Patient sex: F
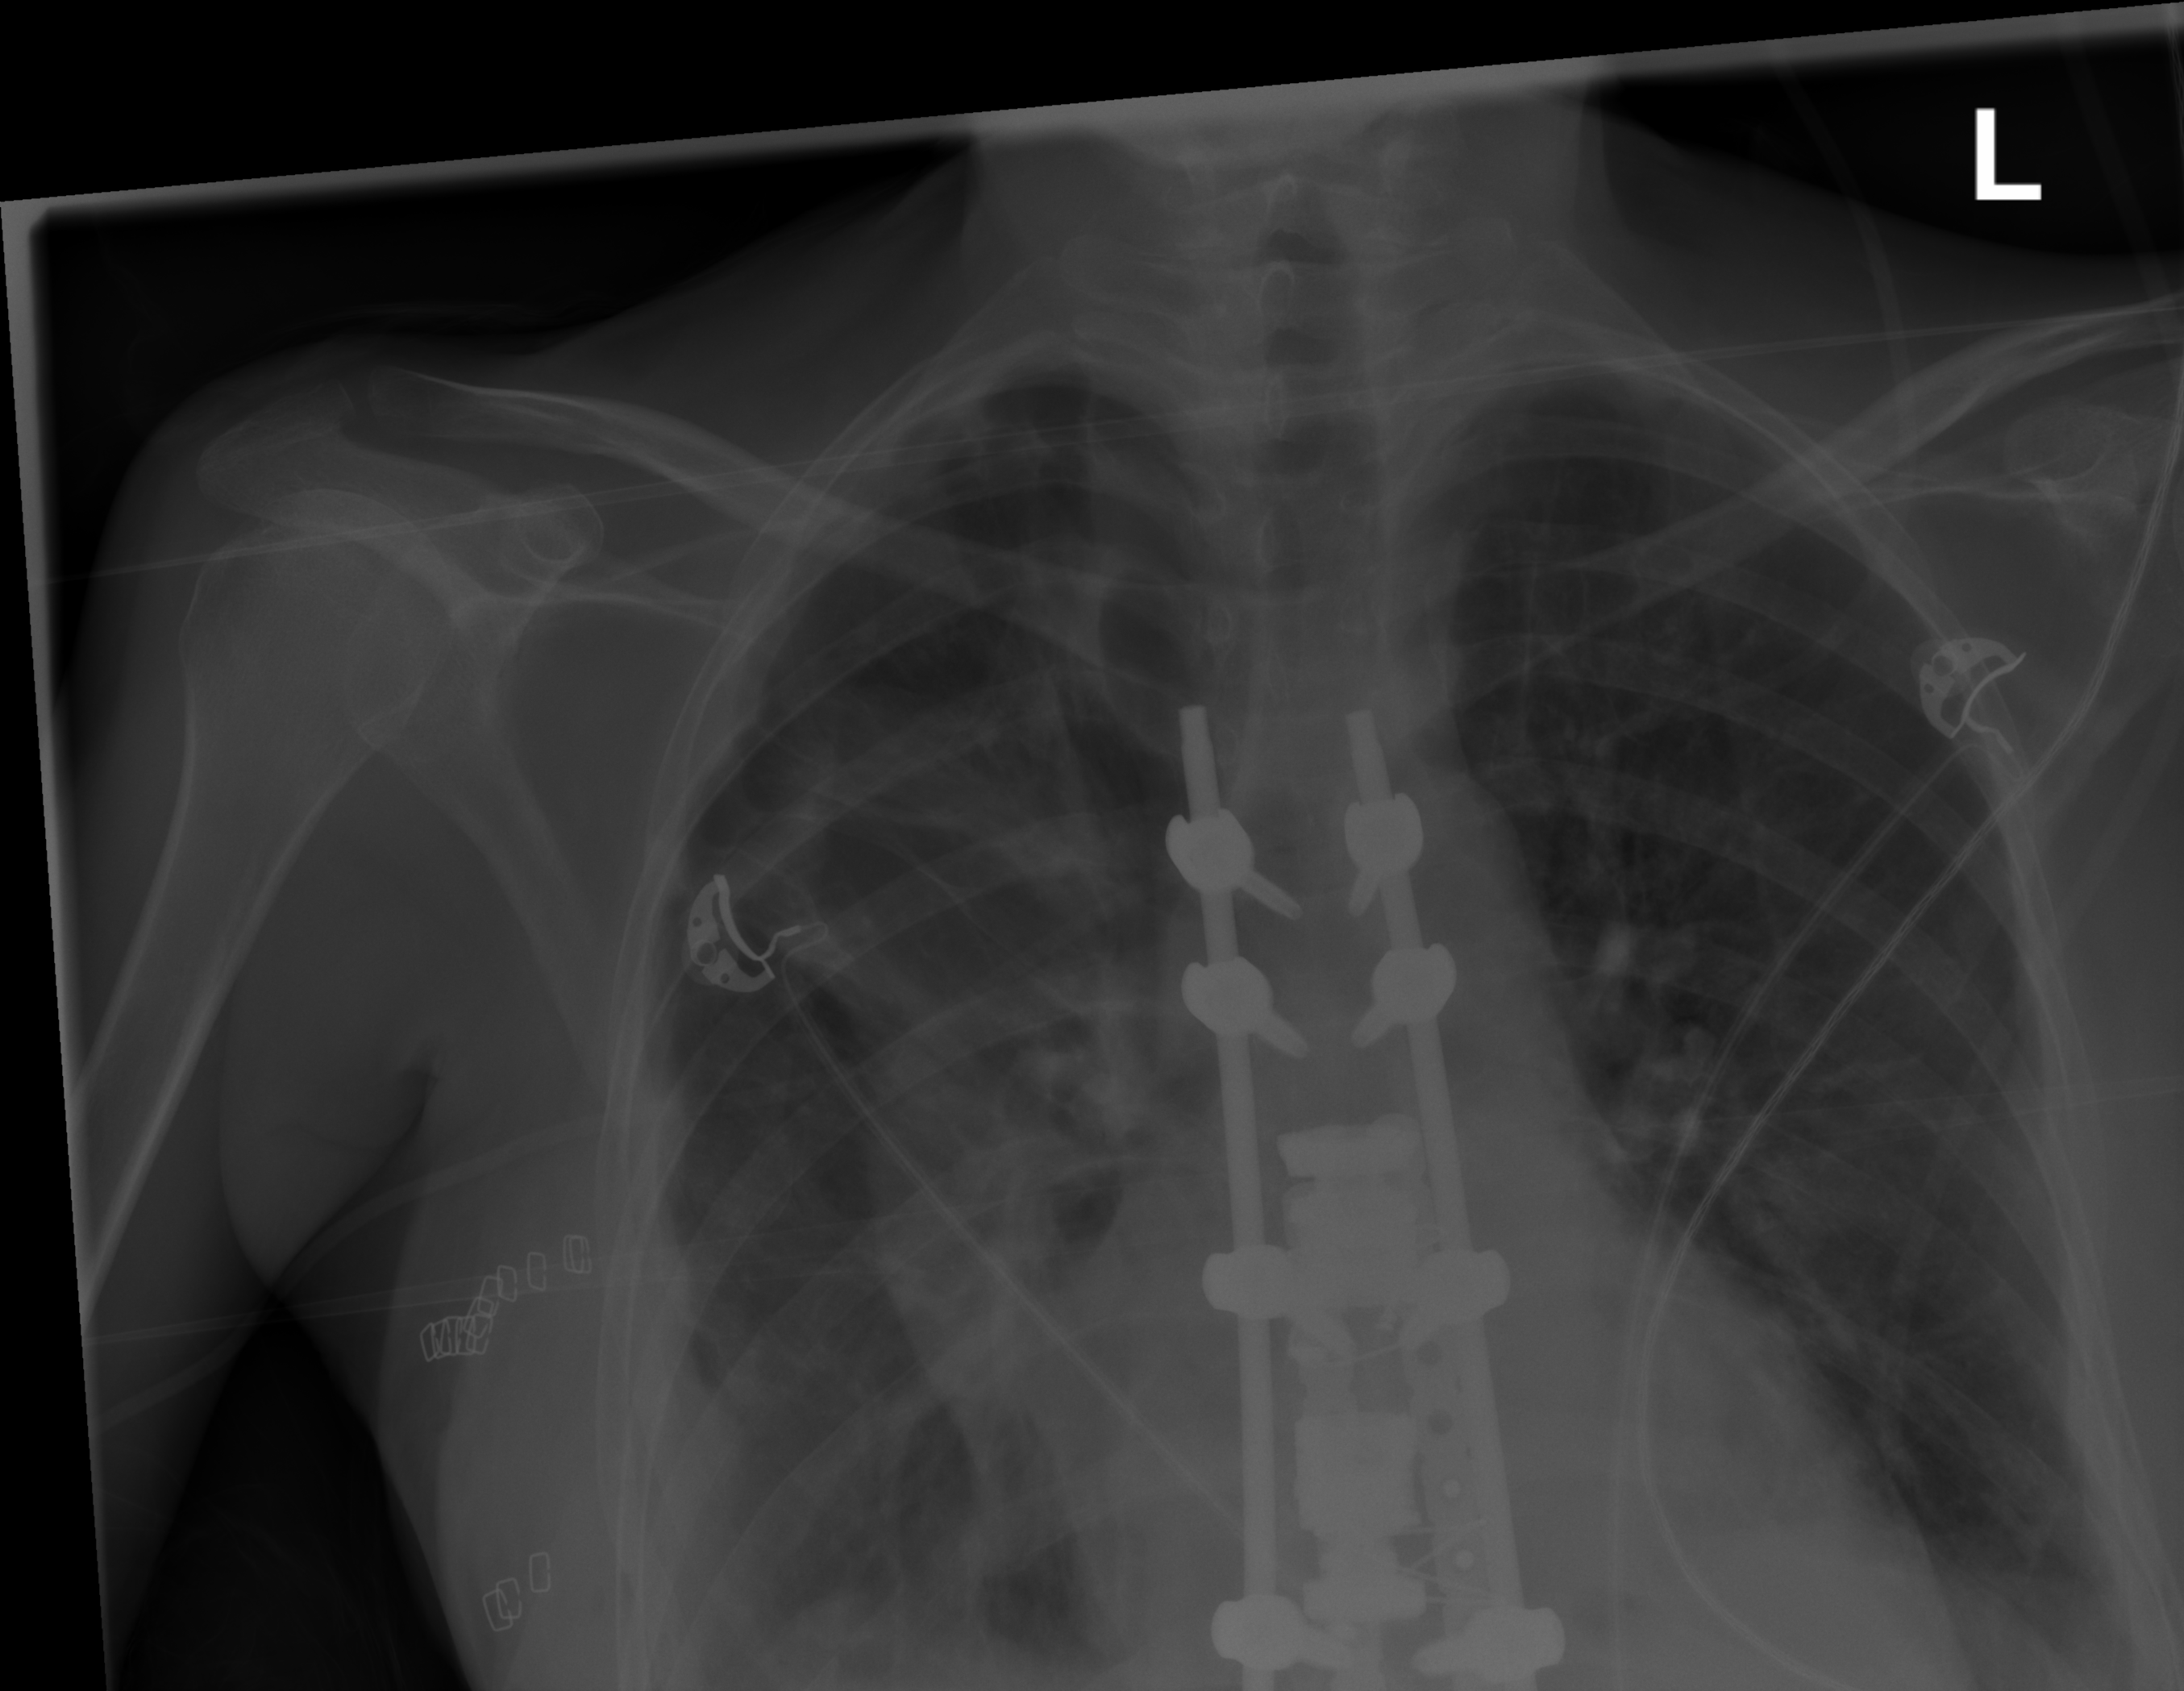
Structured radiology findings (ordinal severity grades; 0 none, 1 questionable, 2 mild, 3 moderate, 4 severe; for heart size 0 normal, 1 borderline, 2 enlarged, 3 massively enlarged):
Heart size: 2
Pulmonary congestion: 2
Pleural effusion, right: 0
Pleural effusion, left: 1
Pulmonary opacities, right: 2
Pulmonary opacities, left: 0
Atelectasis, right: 2
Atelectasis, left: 2